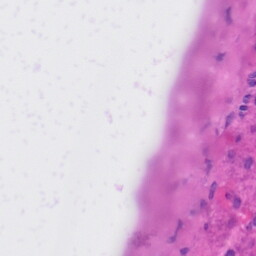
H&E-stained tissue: Liver